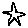
Label: star